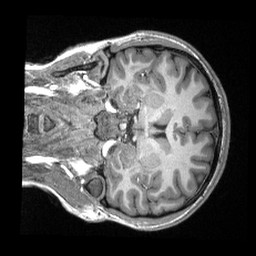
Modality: T1w
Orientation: coronal
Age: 19
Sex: female
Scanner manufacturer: siemens
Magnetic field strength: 3 T
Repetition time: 2.3 s
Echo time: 0.00308 s